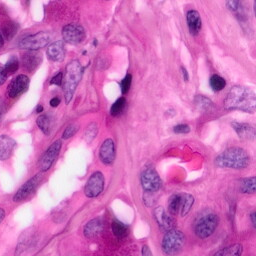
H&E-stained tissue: Pancreatic